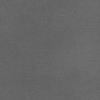
Label: dusty